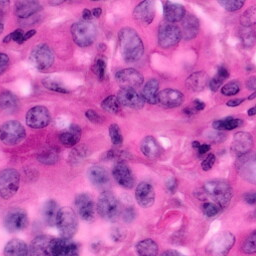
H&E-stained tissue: Pancreatic